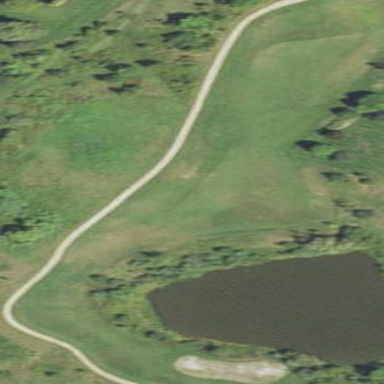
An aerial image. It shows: Golf fairway surrounded by grass.